Question: I have a couple of extra items in my VBE insert menu.
Does anyone know what they are and how to use them?

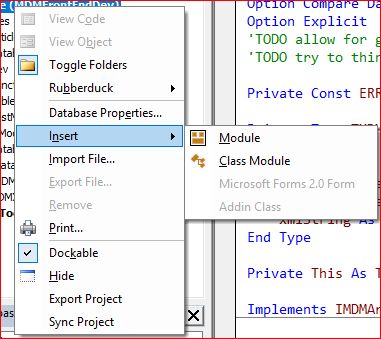
Answer: Each of these menu items inserts a new code module and adds it to your active project. They vary according to the type of module inserted:
- Inserts a new module containing only procedure, type, and data declarations and definitions where module-level declarations and definitions are public by default.
- Creates a new class module. This code defines a class, including its property and method definitions.
- Inserts a 2.0 Form, a class that renders an interactive user interface. Version 2.0 includes properties that were not present in earlier versions.
- Inserts a new Addin class module which is a class module for extending the editor environment itself.